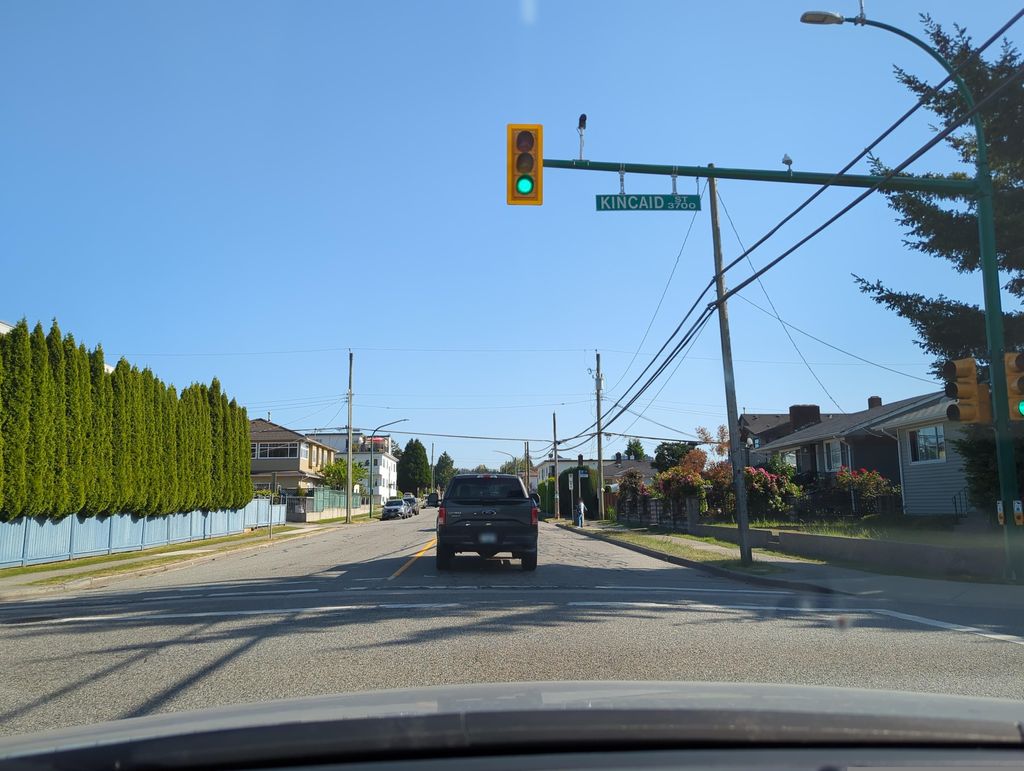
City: vancouver